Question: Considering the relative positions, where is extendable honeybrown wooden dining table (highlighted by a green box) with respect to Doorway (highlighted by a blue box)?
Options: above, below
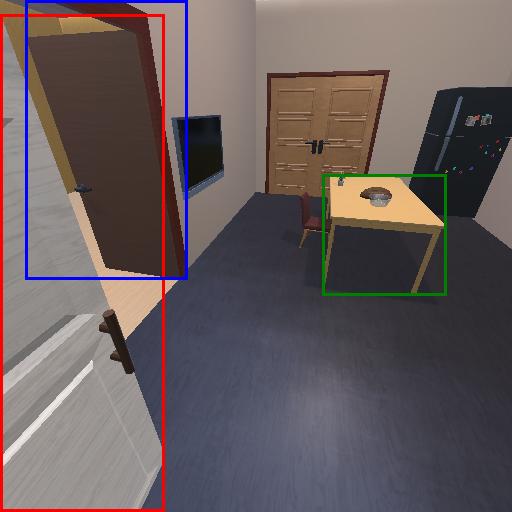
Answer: above